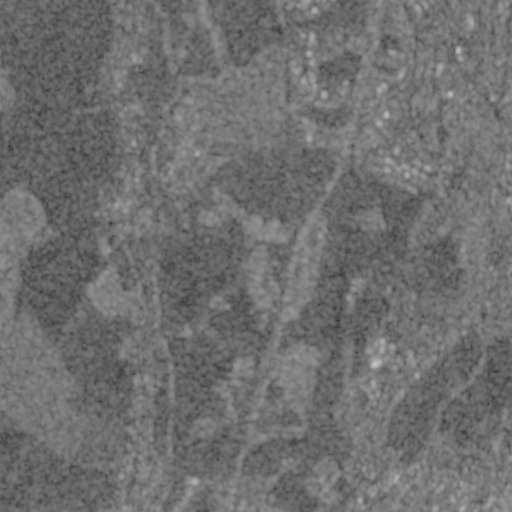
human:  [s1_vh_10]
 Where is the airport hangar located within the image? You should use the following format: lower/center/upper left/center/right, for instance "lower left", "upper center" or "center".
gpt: The airport hangar is located in the center right of the image.
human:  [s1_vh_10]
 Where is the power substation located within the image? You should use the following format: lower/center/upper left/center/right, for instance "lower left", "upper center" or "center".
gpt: The power substation is located in the upper right of the image.
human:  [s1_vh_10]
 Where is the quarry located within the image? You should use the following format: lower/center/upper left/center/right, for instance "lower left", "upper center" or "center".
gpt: The quarry is located in the lower right of the image.
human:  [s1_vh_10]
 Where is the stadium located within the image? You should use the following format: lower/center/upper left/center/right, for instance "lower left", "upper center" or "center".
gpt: The stadium is located in the upper right of the image.
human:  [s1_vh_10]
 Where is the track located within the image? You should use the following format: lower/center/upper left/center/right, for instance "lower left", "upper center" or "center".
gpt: The track is located in the upper right of the image.
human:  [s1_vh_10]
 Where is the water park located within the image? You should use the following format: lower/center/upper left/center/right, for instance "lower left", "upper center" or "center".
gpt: The water park is located in the center left of the image.
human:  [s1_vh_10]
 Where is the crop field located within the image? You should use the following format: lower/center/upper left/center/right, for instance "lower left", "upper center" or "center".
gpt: There is no crop field in the image.

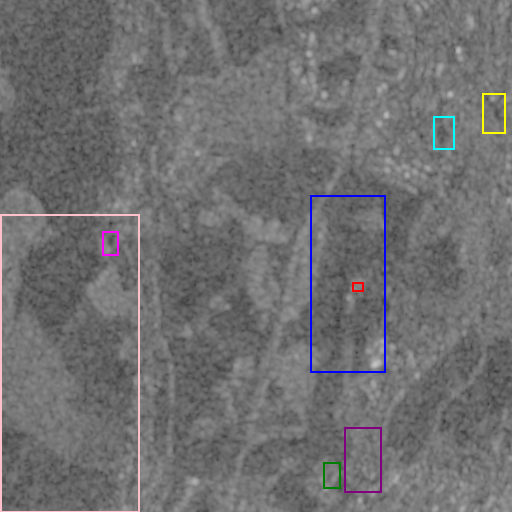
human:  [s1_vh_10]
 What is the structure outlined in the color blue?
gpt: The structure outlined in blue is an airport.
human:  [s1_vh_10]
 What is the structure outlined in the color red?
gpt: The structure outlined in red is an airport hangar.
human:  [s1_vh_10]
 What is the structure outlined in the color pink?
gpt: The structure outlined in pink is a crop field.
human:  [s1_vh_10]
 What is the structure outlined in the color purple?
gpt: The structure outlined in purple is a park.
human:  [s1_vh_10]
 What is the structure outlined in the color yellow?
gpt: The structure outlined in yellow is a parking lot.
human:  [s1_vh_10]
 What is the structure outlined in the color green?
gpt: The structure outlined in green is a quarry.
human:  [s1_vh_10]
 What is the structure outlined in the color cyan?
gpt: The structure outlined in cyan is a stadium.
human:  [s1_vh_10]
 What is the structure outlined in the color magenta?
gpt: The structure outlined in magenta is a water park.
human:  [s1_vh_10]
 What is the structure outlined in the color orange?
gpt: There is no orange outline.